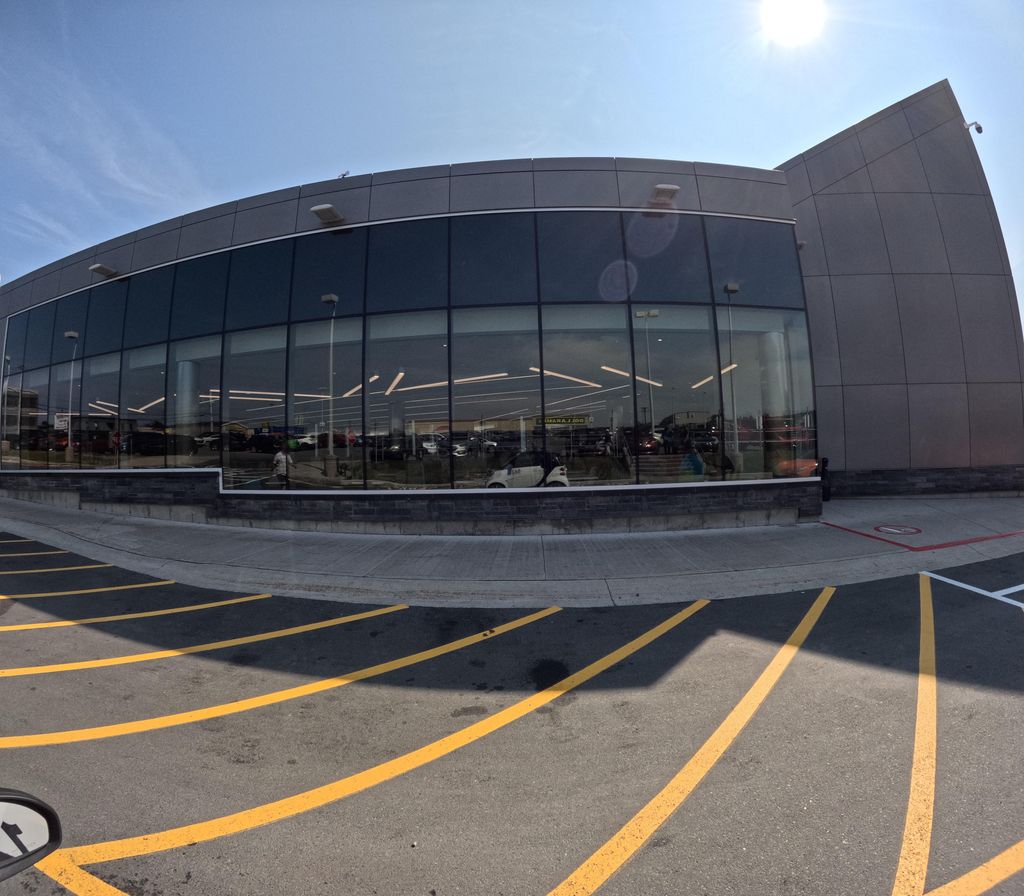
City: st_johns